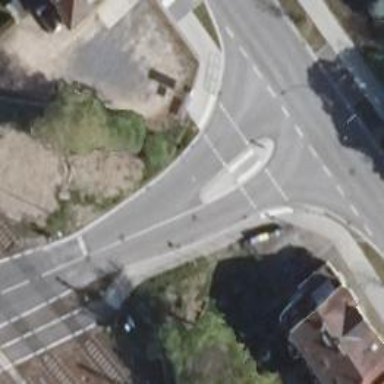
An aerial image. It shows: Crossing on footway.